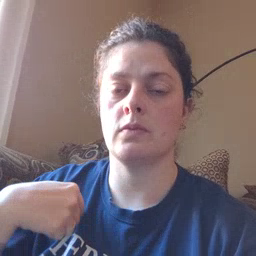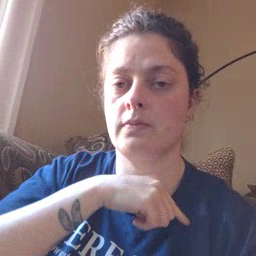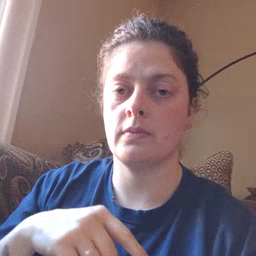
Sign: weus